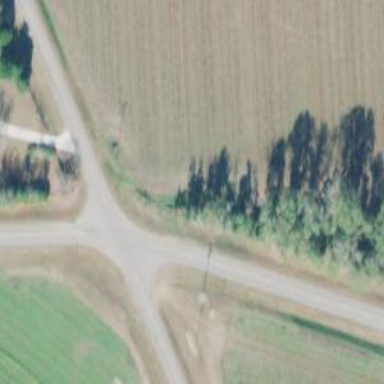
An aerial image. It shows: Stop road.